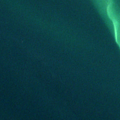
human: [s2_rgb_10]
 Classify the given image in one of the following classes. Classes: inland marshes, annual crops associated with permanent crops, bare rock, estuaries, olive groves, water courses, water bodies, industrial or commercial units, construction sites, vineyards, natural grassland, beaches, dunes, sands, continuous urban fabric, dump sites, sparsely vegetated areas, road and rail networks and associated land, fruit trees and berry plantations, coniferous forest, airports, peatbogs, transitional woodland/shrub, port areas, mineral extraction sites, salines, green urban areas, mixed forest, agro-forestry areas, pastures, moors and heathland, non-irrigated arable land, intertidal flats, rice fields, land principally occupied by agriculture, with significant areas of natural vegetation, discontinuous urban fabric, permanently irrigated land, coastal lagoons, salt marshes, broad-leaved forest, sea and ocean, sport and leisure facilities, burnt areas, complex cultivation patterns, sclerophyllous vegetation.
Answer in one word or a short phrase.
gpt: estuaries